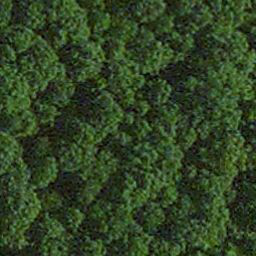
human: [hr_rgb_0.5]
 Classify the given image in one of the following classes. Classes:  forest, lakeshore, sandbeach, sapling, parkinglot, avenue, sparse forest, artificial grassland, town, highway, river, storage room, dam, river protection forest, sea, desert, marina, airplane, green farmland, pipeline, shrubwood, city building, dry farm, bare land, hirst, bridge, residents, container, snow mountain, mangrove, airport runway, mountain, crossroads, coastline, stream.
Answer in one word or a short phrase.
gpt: forest